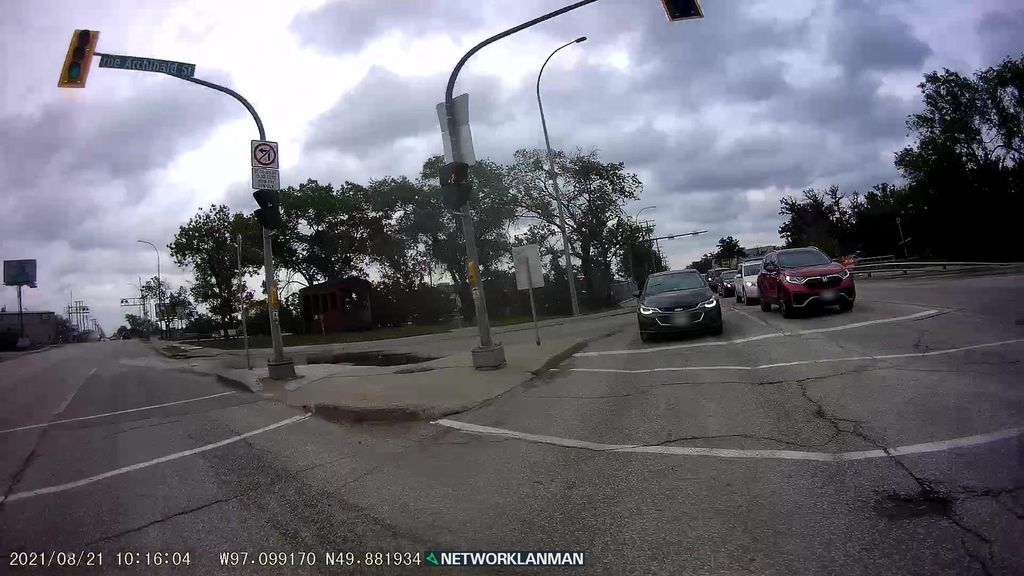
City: winnipeg